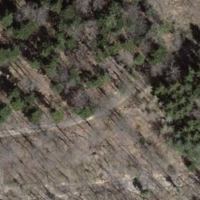
EUNIS habitat code: 44
Species observed at this site:
Petasites albus